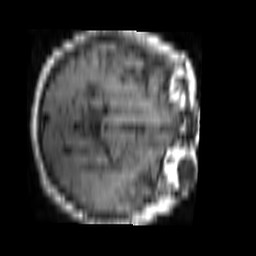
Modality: T1w
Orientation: axial
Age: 57
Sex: male
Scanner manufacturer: philips
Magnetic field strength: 1.5 T
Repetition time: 0.6779 s
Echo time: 0.015 s